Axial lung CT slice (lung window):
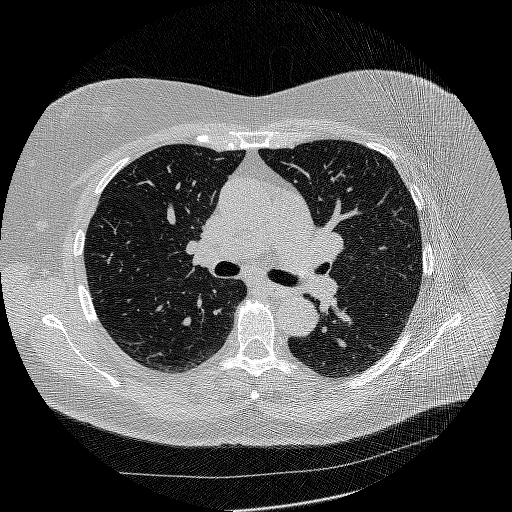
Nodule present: no